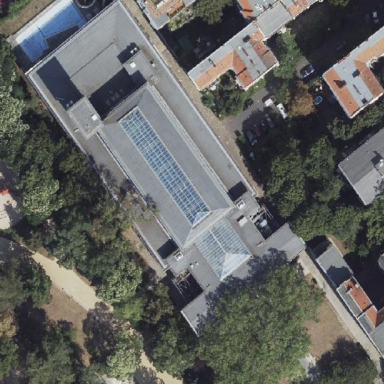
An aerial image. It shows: Part of building with flat roof made of tar paper.